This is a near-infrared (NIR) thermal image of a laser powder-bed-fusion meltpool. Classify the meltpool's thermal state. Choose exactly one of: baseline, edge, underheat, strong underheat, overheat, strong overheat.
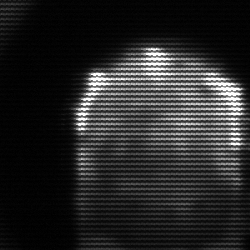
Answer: baseline